Interaction volume radius: 10 \u00c5
Interaction volume height: 15 \u00c5
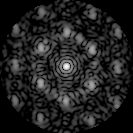
Disorder parameter: 0.5937